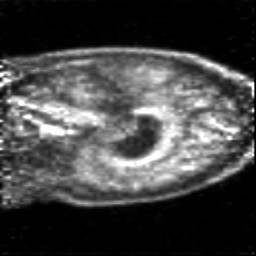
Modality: PET
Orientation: sagittal
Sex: male
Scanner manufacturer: siemens